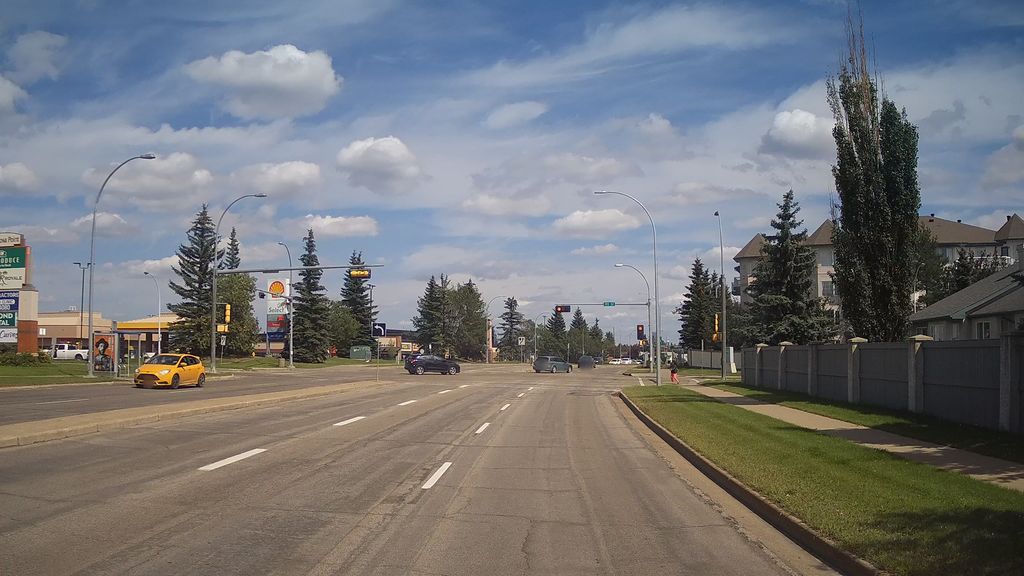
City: edmonton